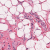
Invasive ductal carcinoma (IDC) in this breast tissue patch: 0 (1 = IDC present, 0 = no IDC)